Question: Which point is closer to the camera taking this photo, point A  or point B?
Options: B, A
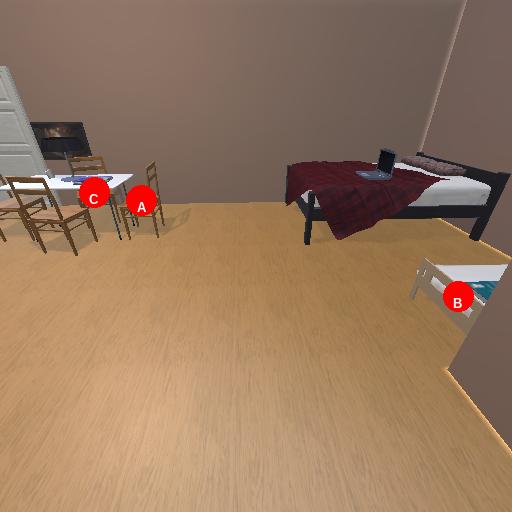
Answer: B